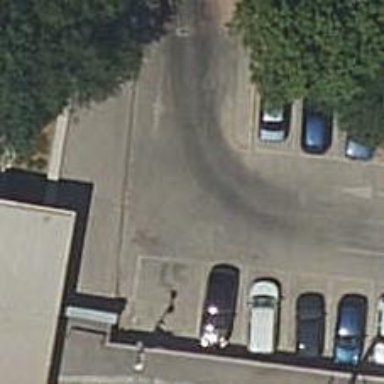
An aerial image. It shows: Parking aisle designated as service road.